Field crop: maize
Growth stage: 2
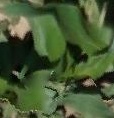
Species: maize